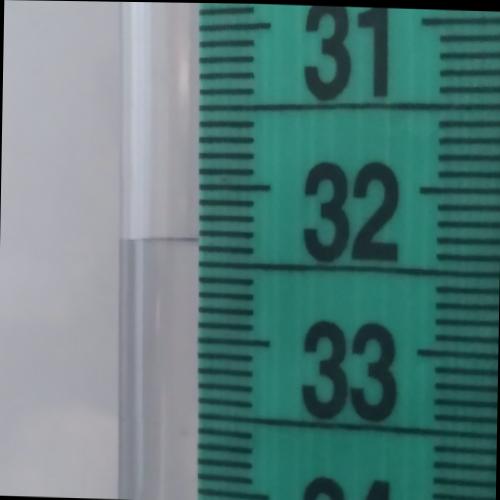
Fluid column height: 32.3 cm